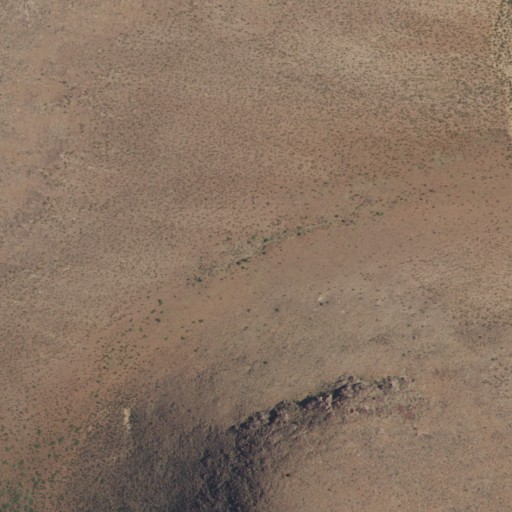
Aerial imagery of mountain in New Mexico named Sierras Mediano containing shrub and grassland